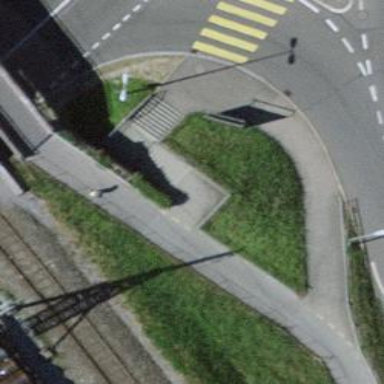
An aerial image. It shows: Set of steps on the road.